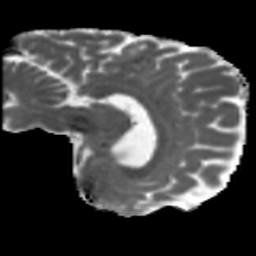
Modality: MD
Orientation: sagittal
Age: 42
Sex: male
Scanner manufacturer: siemens
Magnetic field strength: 3 T
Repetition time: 5.47 s
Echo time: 0.0854 s